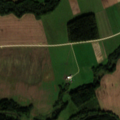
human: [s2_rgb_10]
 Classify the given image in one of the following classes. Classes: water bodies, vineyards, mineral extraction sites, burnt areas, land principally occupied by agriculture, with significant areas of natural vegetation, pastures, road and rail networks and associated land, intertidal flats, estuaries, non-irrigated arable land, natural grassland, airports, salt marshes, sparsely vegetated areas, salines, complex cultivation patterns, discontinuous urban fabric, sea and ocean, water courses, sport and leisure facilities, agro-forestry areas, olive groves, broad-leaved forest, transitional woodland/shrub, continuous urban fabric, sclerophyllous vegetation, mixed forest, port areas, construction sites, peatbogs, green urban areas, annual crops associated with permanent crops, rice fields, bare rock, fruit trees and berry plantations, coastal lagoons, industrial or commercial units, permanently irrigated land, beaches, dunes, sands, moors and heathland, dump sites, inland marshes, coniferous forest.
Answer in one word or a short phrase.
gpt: non-irrigated arable land, broad-leaved forest